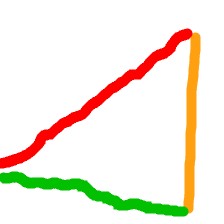
Shape: triangle